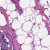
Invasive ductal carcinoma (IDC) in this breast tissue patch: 0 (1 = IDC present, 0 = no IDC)